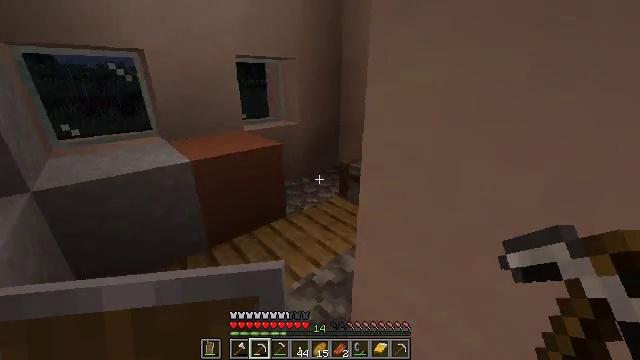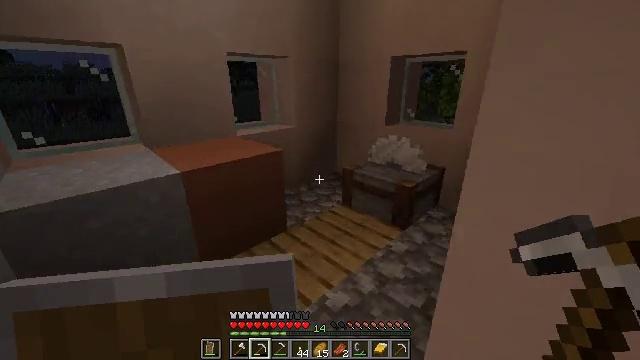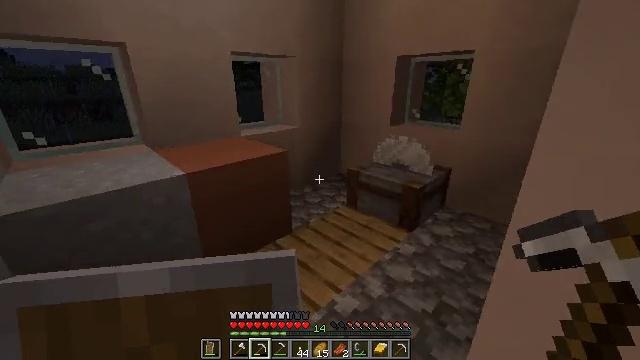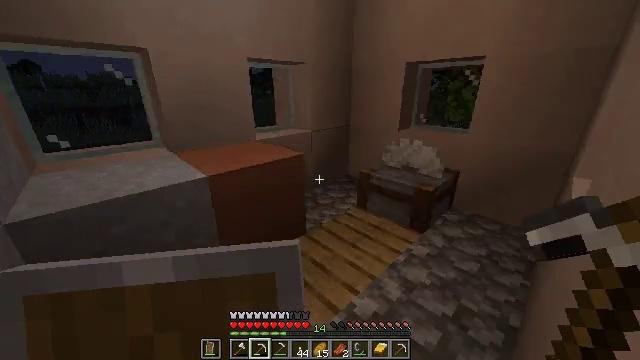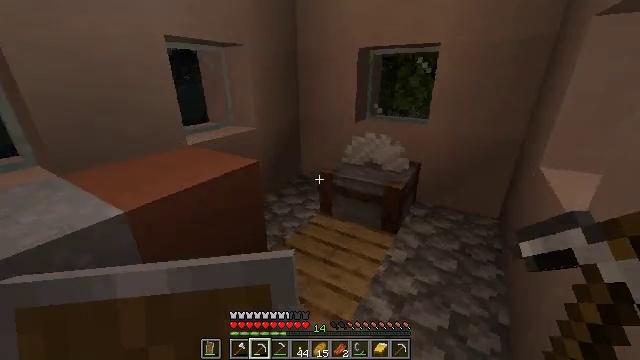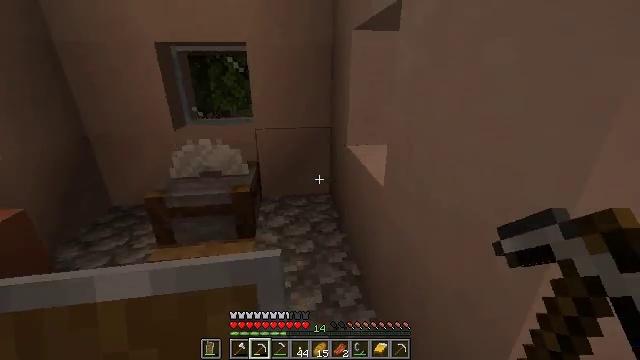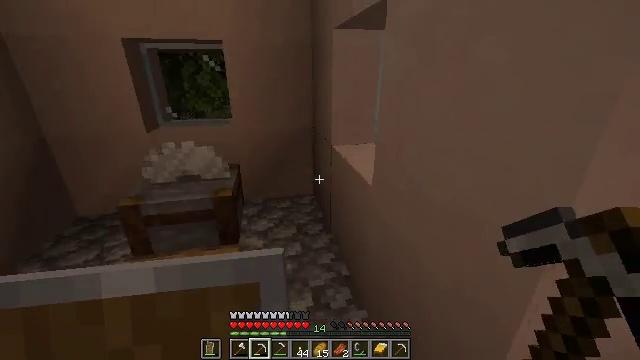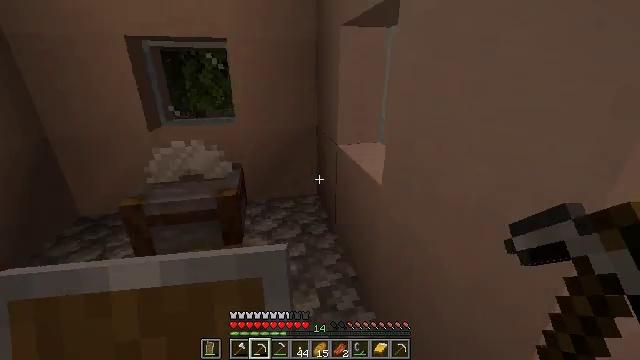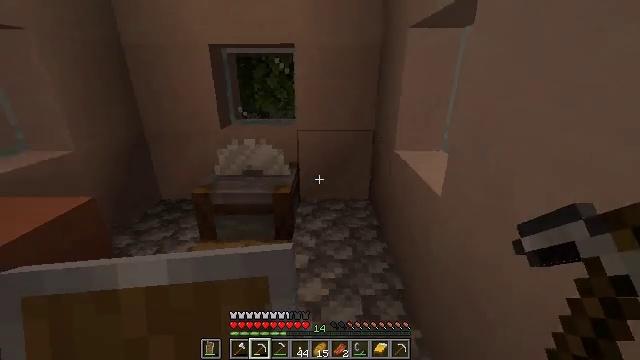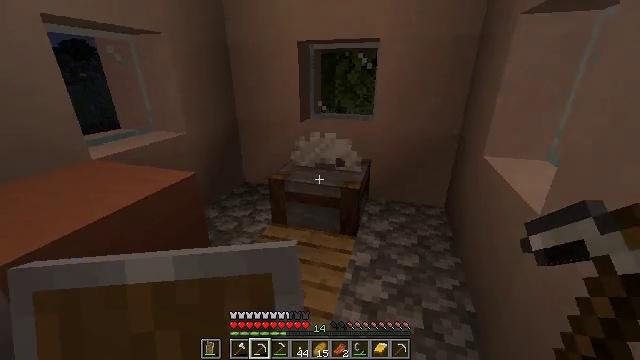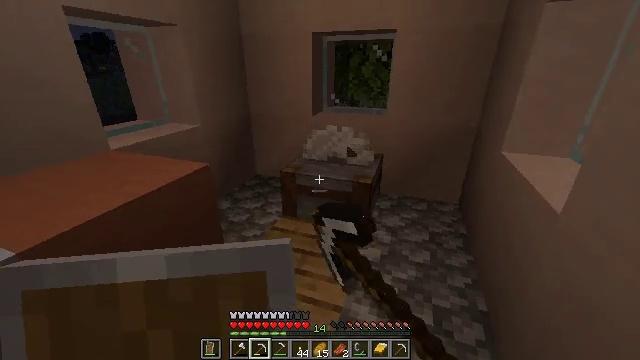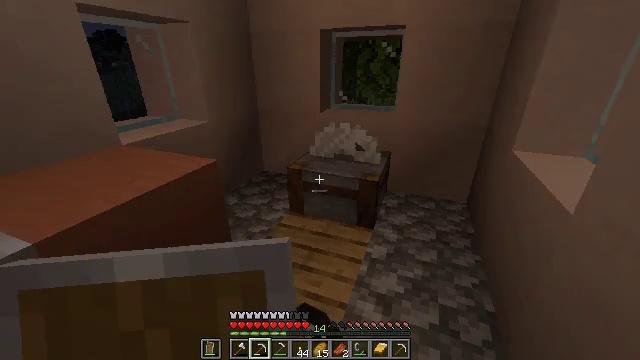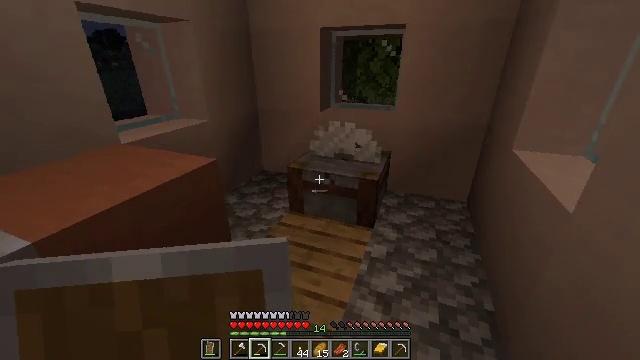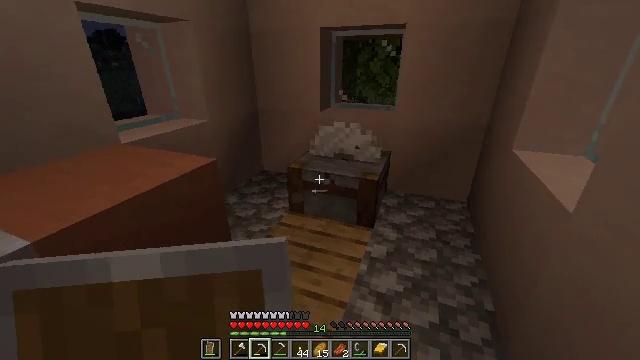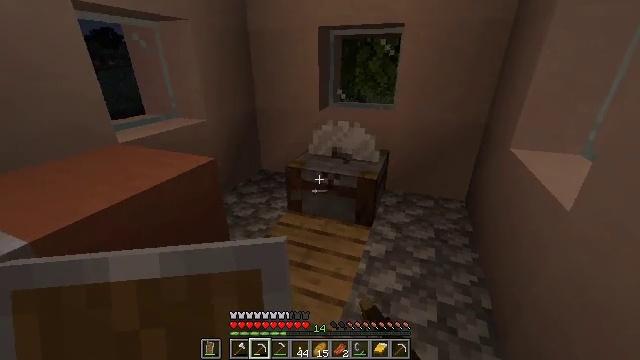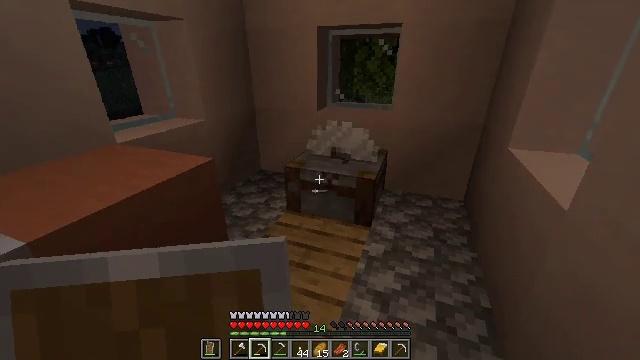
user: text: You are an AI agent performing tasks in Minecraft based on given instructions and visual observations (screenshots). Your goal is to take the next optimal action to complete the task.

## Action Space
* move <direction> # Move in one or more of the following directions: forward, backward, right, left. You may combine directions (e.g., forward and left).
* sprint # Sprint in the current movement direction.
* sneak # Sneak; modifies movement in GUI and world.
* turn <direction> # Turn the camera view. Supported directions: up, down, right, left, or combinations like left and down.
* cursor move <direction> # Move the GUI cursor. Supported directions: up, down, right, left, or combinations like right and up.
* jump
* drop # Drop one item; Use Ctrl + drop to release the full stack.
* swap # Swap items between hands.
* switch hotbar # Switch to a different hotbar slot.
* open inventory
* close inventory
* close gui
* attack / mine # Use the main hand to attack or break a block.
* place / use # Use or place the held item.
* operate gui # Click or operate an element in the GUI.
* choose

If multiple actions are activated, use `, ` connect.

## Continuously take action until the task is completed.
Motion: motion action
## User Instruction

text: Mine the stonecutter block.
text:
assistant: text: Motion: move forward and move left, sprint, turn right
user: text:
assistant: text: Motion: move forward and move left, sprint
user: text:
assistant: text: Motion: move forward and move left, sprint
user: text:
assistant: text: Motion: move forward, turn right and down
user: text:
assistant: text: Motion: turn right
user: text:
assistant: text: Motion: turn right
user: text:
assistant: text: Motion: no_op
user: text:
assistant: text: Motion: turn left
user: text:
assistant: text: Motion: turn left, attack / mine
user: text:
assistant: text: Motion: turn left and down
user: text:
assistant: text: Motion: turn left, attack / mine
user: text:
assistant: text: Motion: attack / mine
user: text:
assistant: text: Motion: attack / mine
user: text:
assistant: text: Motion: attack / mine
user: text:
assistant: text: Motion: attack / mine
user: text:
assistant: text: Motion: turn right, attack / mine
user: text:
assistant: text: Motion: turn right and down, attack / mine
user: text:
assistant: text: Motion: turn right, attack / mine
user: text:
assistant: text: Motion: turn right, attack / mine
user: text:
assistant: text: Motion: attack / mine
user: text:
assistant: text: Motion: attack / mine
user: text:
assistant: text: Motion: no_op
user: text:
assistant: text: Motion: no_op
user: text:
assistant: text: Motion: no_op
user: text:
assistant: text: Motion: no_op
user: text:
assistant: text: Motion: attack / mine
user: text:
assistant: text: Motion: attack / mine
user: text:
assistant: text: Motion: attack / mine
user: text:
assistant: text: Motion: attack / mine
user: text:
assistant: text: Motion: attack / mine